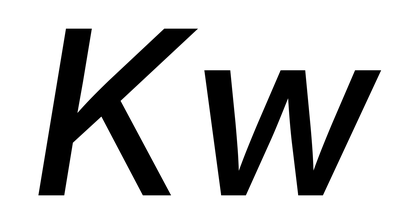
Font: Inter-Italic_Medium_Italic